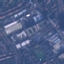
Label: Industrial